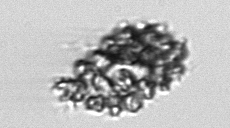
Label: Corymbellus